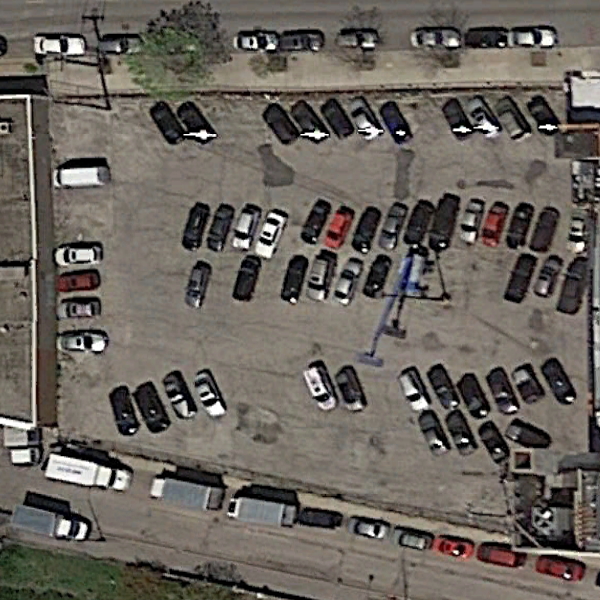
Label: Parking